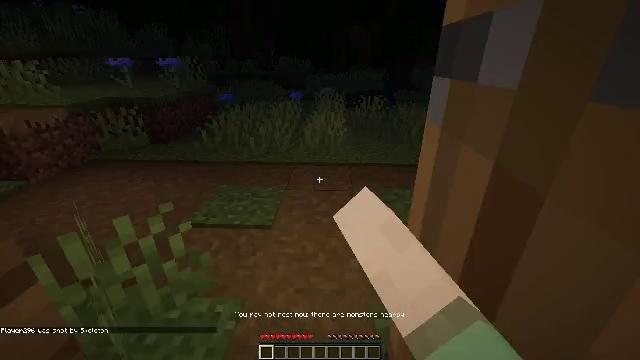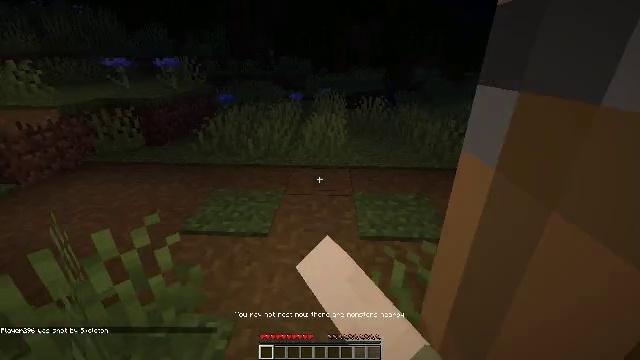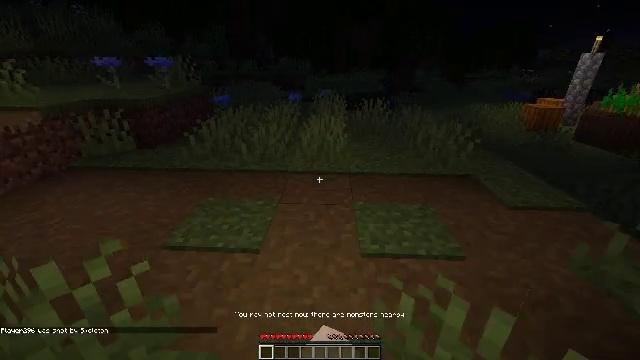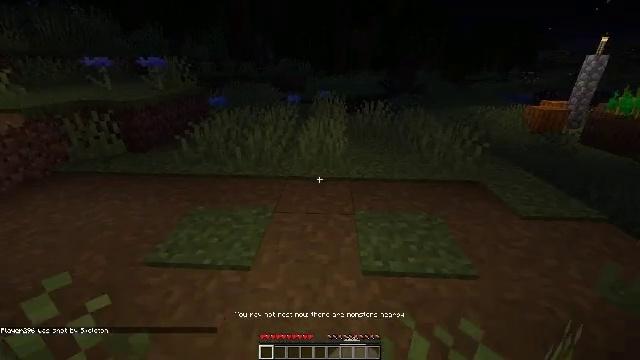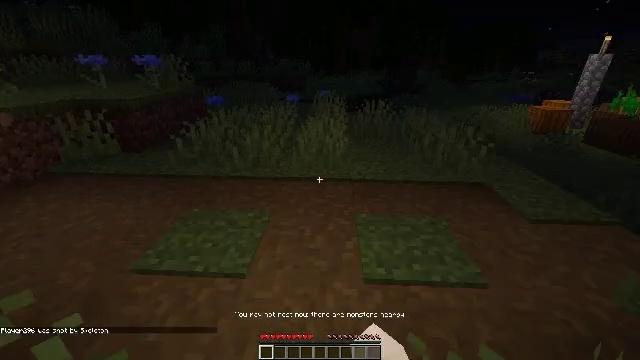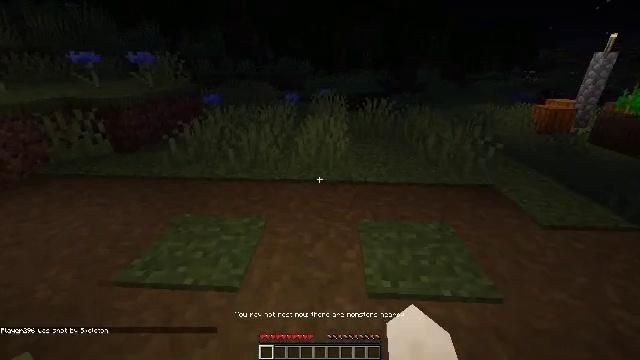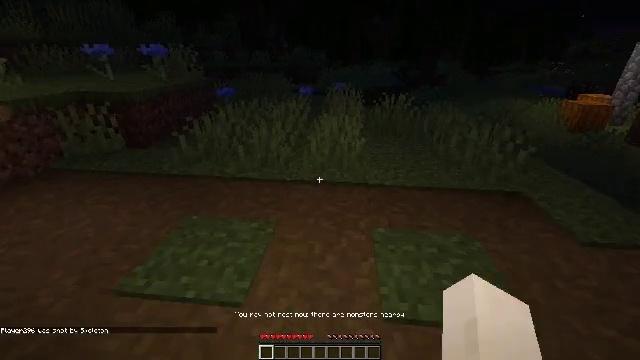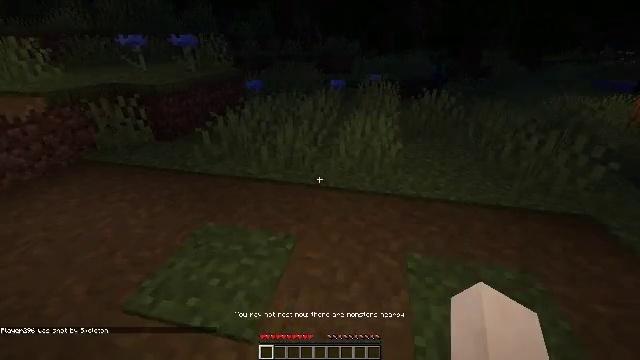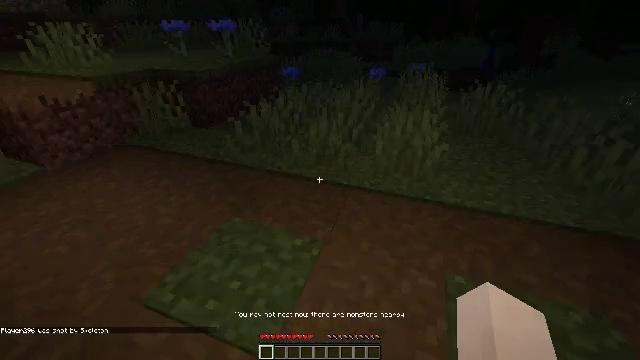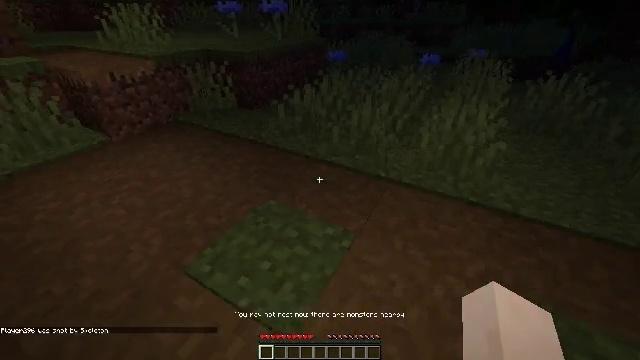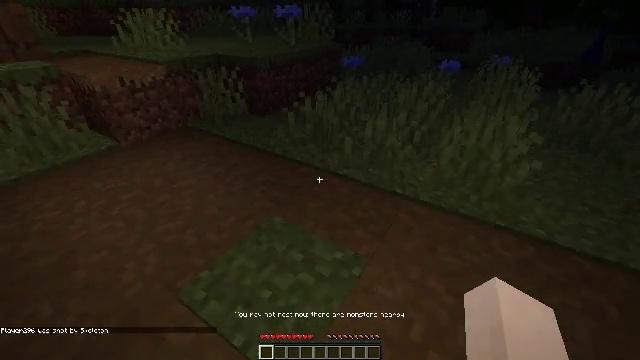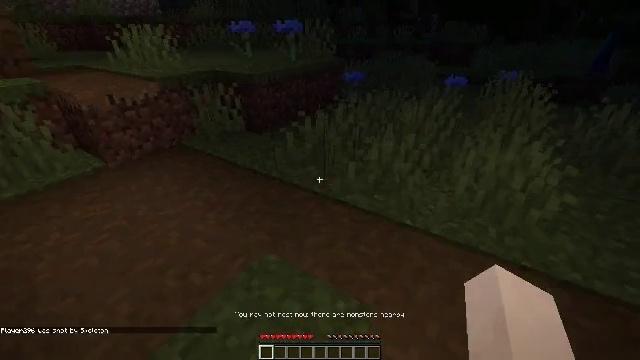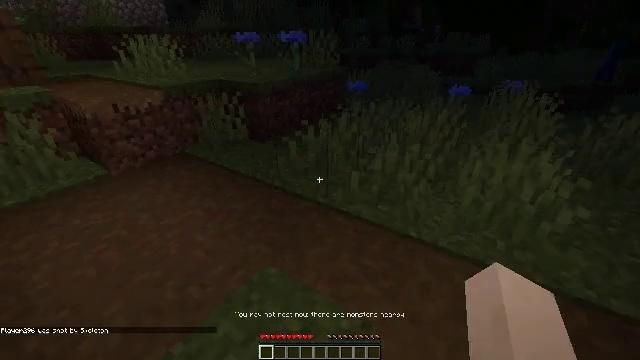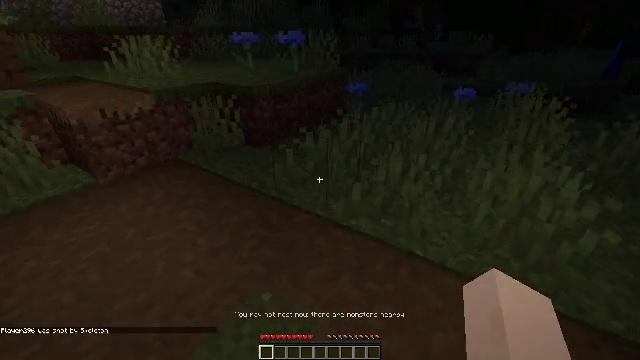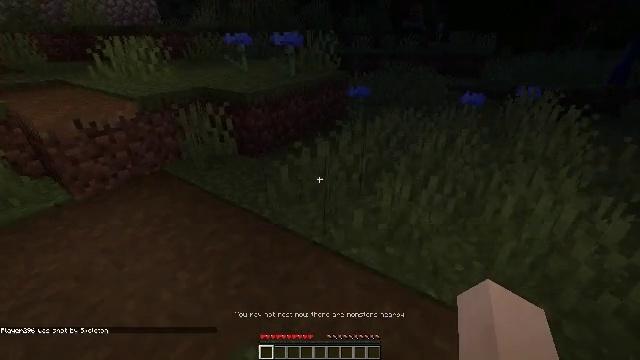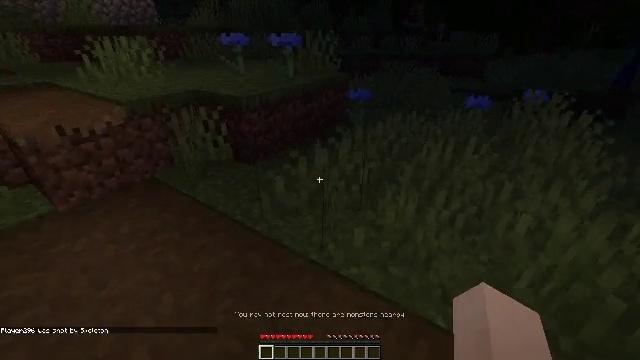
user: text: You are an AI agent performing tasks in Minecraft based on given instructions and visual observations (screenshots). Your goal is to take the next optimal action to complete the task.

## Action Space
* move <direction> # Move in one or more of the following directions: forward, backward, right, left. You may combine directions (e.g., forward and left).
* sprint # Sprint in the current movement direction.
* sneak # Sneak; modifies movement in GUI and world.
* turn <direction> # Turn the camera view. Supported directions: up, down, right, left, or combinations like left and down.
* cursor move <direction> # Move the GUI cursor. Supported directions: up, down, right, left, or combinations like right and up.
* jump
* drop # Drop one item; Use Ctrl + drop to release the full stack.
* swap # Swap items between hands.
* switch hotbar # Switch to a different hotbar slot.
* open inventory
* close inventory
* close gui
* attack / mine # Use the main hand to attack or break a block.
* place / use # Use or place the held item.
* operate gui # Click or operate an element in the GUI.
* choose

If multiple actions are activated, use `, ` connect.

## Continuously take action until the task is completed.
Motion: motion action
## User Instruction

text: Collect a cornflower for blue dye.
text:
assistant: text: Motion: move forward, use / place
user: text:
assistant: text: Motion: move forward, use / place
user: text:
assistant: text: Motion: move forward, use / place
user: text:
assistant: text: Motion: move forward
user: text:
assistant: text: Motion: move forward
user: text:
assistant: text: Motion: move forward, turn left and down
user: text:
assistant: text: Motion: move forward, turn left and down
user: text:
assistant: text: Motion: move forward, turn left and down
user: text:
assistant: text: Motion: move forward, turn left and down
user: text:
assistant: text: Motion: move forward, turn left
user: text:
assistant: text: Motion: move forward, turn up
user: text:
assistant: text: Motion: move forward, turn up
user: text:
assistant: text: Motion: move forward
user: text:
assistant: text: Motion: move forward
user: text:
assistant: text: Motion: move forward
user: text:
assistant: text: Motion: move forward
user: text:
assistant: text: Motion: move forward
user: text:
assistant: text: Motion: move forward
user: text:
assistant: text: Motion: move forward
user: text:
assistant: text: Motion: move forward, turn left
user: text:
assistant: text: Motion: move forward, turn left
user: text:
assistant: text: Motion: move forward, turn left and down
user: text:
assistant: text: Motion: move forward, turn left
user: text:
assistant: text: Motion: move forward, turn left
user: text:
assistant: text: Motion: move forward, turn left and up
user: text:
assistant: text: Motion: move forward, turn left and up
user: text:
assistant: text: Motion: move forward, turn left and up
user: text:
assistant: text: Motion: move forward, turn up, jump
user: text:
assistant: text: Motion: move forward, turn up, jump
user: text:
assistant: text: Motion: move forward, jump